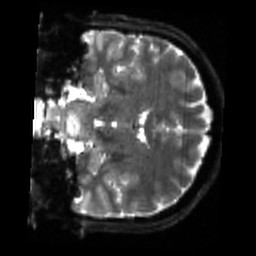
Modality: sbref
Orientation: coronal
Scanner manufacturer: siemens
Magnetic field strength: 3 T
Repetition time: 4 s
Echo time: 0.0594 s